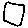
Label: square